Interaction volume radius: 10 \u00c5
Interaction volume height: 10 \u00c5
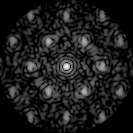
Disorder parameter: 0.457